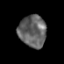
Tissue: prostate
Cell type: Epithelial cells
Senescence score: 0.3398
Nuclear area (px): 858
Mean DAPI intensity: 99.976